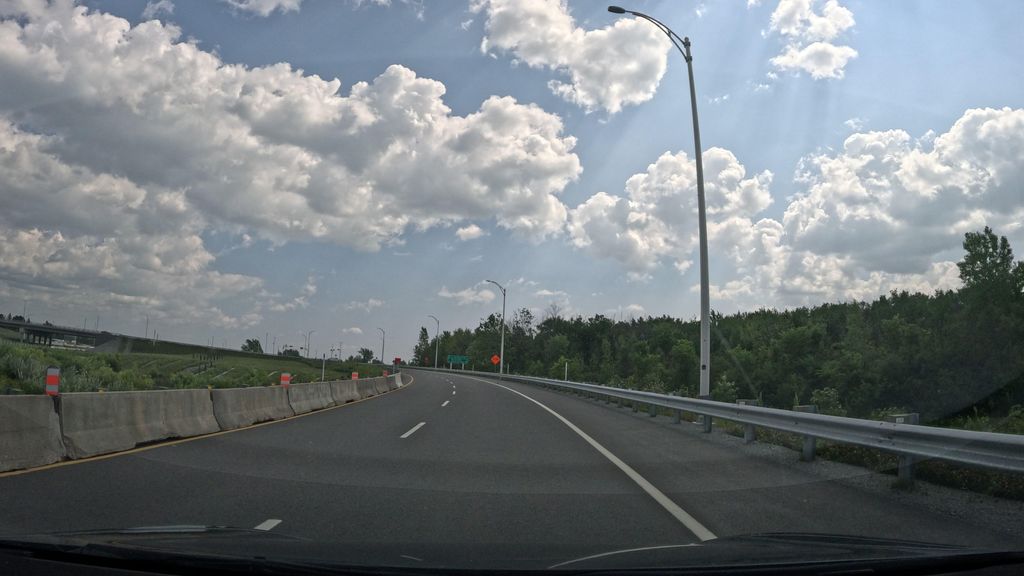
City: montreal